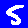
Digit: 5